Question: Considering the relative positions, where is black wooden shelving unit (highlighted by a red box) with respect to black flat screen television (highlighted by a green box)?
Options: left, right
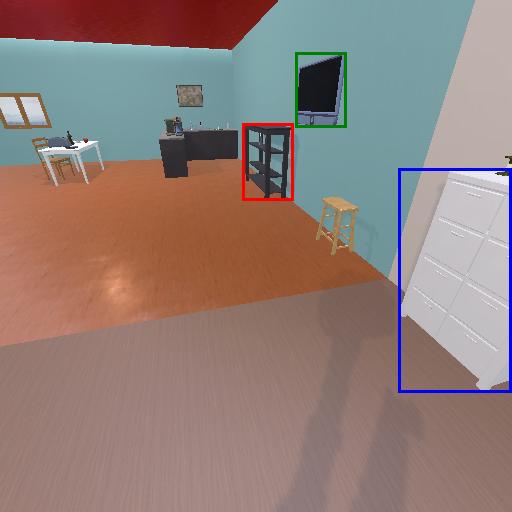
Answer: left